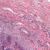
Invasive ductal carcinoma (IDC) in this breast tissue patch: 0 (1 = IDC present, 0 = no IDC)